Question: I'd like to create a 24x20 matrix(8 sections each has 60 cells or 6x10) for visualization of through cycles (=each ) in dataset via panda dataframe and plot it for each columns ''A'',''B'',''C''.
So far I could map the create csv files and mapped the values in right way in matrix and plot it via 'sns.heatmap(df.isnull())' after changed the missing-data ( & ) into '0' or something like '0.01234' which has the least influence on data and in the other hand could be plotted.
Below is my scripts so far:
'''
import numpy as np
import pandas as pd
import os
import seaborn as sns
import matplotlib.pyplot as plt
def mkdf(ListOf480Numbers):
normalMatrix = np.array_split(ListOf480Numbers,8)
fixMatrix = []
for i in range(8):
lines = np.array_split(normalMatrix[i],6)
newMatrix = [0,0,0,0,0,0]
for j in (1,3,5):
newMatrix[j] = lines[j]
for j in (0,2,4):
newMatrix[j] = lines[j][::-1]
fixMatrix.append(newMatrix)
return fixMatrix
def print_df(fixMatrix):
values = []
for i in range(6):
values.append([*fixMatrix[6][i], *fixMatrix[7][i]])
for i in range(6):
values.append([*fixMatrix[4][i], *fixMatrix[5][i]])
for i in range(6):
values.append([*fixMatrix[2][i], *fixMatrix[3][i]])
for i in range(6):
values.append([*fixMatrix[0][i], *fixMatrix[1][i]])
df = pd.DataFrame(values)
return (df)
dft = pd.read_csv('D:\Feryan.TXT', header=None)
id_set = dft[dft.index % 4 == 0].astype('int').values
A = dft[dft.index % 4 == 1].values
B = dft[dft.index % 4 == 2].values
C = dft[dft.index % 4 == 3].values
data = {'A': A[:,0], 'B': B[:,0], 'C': C[:,0]}
df = pd.DataFrame(data, columns=['A','B','C'], index = id_set[:,0])
nan = np.array(df.isnull())
inf = np.array(df.isnull())
df = df.replace([np.inf, -np.inf], np.nan)
df[np.isinf(df)] = np.nan # convert inf to nan
#dff = df[df.isnull().any(axis=1)] # extract sub data frame
#df = df.fillna(0)
#df = df.replace(0,np.nan)
#next iteration create all plots, change the number of cycles
cycles = int(len(df)/480)
print(cycles)
for cycle in range(3):
count = '{:04}'.format(cycle)
j = cycle * 480
new_value1 = df['A'].iloc[j:j+480]
new_value2 = df['B'].iloc[j:j+480]
new_value3 = df['C'].iloc[j:j+480]
df1 = print_df(mkdf(new_value1))
df2 = print_df(mkdf(new_value2))
df3 = print_df(mkdf(new_value3))
for i in df:
try:
os.mkdir(i)
except:
pass
df1.to_csv(f'{i}/norm{i}{count}.csv', header=None, index=None)
df2.to_csv(f'{i}/norm{i}{count}.csv', header=None, index=None)
df3.to_csv(f'{i}/norm{i}{count}.csv', header=None, index=None)
#plotting all columns ['A','B','C'] in-one-window side by side
fig, ax = plt.subplots(nrows=1, ncols=3 , figsize=(20,10))
plt.subplot(131)
ax = sns.heatmap(df1.isnull(), cbar=False)
ax.axhline(y=6, color='w',linewidth=1.5)
ax.axhline(y=12, color='w',linewidth=1.5)
ax.axhline(y=18, color='w',linewidth=1.5)
ax.axvline(x=10, color='w',linewidth=1.5)
plt.title('Missing-data frequency in A', fontsize=20 , fontweight='bold', color='black', loc='center', style='italic')
plt.axis('off')
plt.subplot(132)
ax = sns.heatmap(df2.isnull(), cbar=False)
ax.axhline(y=6, color='w',linewidth=1.5)
ax.axhline(y=12, color='w',linewidth=1.5)
ax.axhline(y=18, color='w',linewidth=1.5)
ax.axvline(x=10, color='w',linewidth=1.5)
plt.title('Missing-data frequency in B', fontsize=20 , fontweight='bold', color='black', loc='center', style='italic')
plt.axis('off')
plt.subplot(133)
ax = sns.heatmap(df3.isnull(), cbar=False)
ax.axhline(y=6, color='w',linewidth=1.5)
ax.axhline(y=12, color='w',linewidth=1.5)
ax.axhline(y=18, color='w',linewidth=1.5)
ax.axvline(x=10, color='w',linewidth=1.5)
plt.title('Missing-data frequency in C', fontsize=20 , fontweight='bold', color='black', loc='center', style='italic')
plt.axis('off')
plt.suptitle(f'Missing-data visualization', color='yellow', backgroundcolor='black', fontsize=15, fontweight='bold')
plt.subplots_adjust(top=0.92, bottom=0.02, left=0.05, right=0.96, hspace=0.2, wspace=0.2)
fig.text(0.035, 0.93, 'dataset1' , fontsize=19, fontweight='bold', rotation=42., ha='center', va='center',bbox=dict(boxstyle="round",ec=(1., 0.5, 0.5),fc=(1., 0.8, 0.8)))
#fig.tight_layout()
plt.savefig(f'{i}/result{count}.png')
#plt.show()
'''
is I don't know how could I plot frequency of missing-data occurrence correctly to understand in which sections and cells it happen frequently.
more missing value the color should be brighter and 100% missing data through cycles should be presented by color and color indicates non-missing-values. there could be a bar chart start from black color 0% to 100% white color.
I also provide sample text file of dataset for 3 cycles includes few missing data but it could be manually modified and increased : <URL>
should be like below:

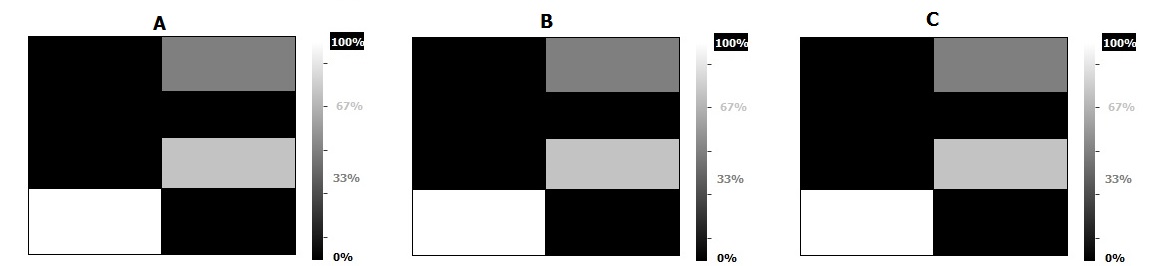
Answer: You can store your nan/inf data in a seperate array that you can add up over the cycles for each nan/inf.
Your arrays always seem to have the same size, so I defined them with a fixed size. You can change that to match your data:
'''
df1MissingDataFrequency = np.zeros((24,20))
'''
Then you can add them up where you get a 'nan' value (you have already replaced 'inf' with 'nan' in your code):
'''
df1MissingDataFrequency = df1MissingDataFrequency + np.isnan(df1).astype(int)
'''
over all your cycles.
You seem to have some problems with your indentation. I don't know if that is only the case for the code you posted here or if that is the same in your actual code, but at the moment you make a new plot each cycle you redifine 'df1, df2, df3' for each 'i'.
With your missing frequency data your code should look like this:
'''
import numpy as np
import pandas as pd
import os
import seaborn as sns
import matplotlib.pyplot as plt
def mkdf(ListOf480Numbers):
normalMatrix = np.array_split(ListOf480Numbers,8)
fixMatrix = []
for i in range(8):
lines = np.array_split(normalMatrix[i],6)
newMatrix = [0,0,0,0,0,0]
for j in (1,3,5):
newMatrix[j] = lines[j]
for j in (0,2,4):
newMatrix[j] = lines[j][::-1]
fixMatrix.append(newMatrix)
return fixMatrix
def print_df(fixMatrix):
values = []
for i in range(6):
values.append([*fixMatrix[6][i], *fixMatrix[7][i]])
for i in range(6):
values.append([*fixMatrix[4][i], *fixMatrix[5][i]])
for i in range(6):
values.append([*fixMatrix[2][i], *fixMatrix[3][i]])
for i in range(6):
values.append([*fixMatrix[0][i], *fixMatrix[1][i]])
df = pd.DataFrame(values)
return (df)
dft = pd.read_csv('D:/Feryan2.txt', header=None)
id_set = dft[dft.index % 4 == 0].astype('int').values
A = dft[dft.index % 4 == 1].values
B = dft[dft.index % 4 == 2].values
C = dft[dft.index % 4 == 3].values
data = {'A': A[:,0], 'B': B[:,0], 'C': C[:,0]}
df = pd.DataFrame(data, columns=['A','B','C'], index = id_set[:,0])
nan = np.array(df.isnull())
inf = np.array(df.isnull())
df = df.replace([np.inf, -np.inf], np.nan)
df[np.isinf(df)] = np.nan # convert inf to nan
df1MissingDataFrequency = np.zeros((24,20))
df2MissingDataFrequency = np.zeros((24,20))
df3MissingDataFrequency = np.zeros((24,20))
#next iteration create all plots, change the number of cycles
cycles = int(len(df)/480)
print(cycles)
for cycle in range(3):
count = '{:04}'.format(cycle)
j = cycle * 480
new_value1 = df['A'].iloc[j:j+480]
new_value2 = df['B'].iloc[j:j+480]
new_value3 = df['C'].iloc[j:j+480]
df1 = print_df(mkdf(new_value1))
df2 = print_df(mkdf(new_value2))
df3 = print_df(mkdf(new_value3))
for i in df:
try:
os.mkdir(i)
except:
pass
df1.to_csv(f'{i}/norm{i}{count}.csv', header=None, index=None)
df2.to_csv(f'{i}/norm{i}{count}.csv', header=None, index=None)
df3.to_csv(f'{i}/norm{i}{count}.csv', header=None, index=None)
df1MissingDataFrequency = df1MissingDataFrequency + np.isnan(df1).astype(int)
df2MissingDataFrequency = df2MissingDataFrequency + np.isnan(df2).astype(int)
df3MissingDataFrequency = df3MissingDataFrequency + np.isnan(df3).astype(int)
#plotting all columns ['A','B','C'] in-one-window side by side
fig, ax = plt.subplots(nrows=1, ncols=3 , figsize=(10,7))
plt.subplot(131)
ax = sns.heatmap(df1MissingDataFrequency, cbar=False, cmap="gray")
ax.axhline(y=6, color='w',linewidth=1.5)
ax.axhline(y=12, color='w',linewidth=1.5)
ax.axhline(y=18, color='w',linewidth=1.5)
ax.axvline(x=10, color='w',linewidth=1.5)
plt.title('Missing-data frequency in A', fontsize=20 , fontweight='bold', color='black', loc='center', style='italic')
plt.axis('off')
plt.subplot(132)
ax = sns.heatmap(df2MissingDataFrequency, cbar=False, cmap="gray")
ax.axhline(y=6, color='w',linewidth=1.5)
ax.axhline(y=12, color='w',linewidth=1.5)
ax.axhline(y=18, color='w',linewidth=1.5)
ax.axvline(x=10, color='w',linewidth=1.5)
plt.title('Missing-data frequency in B', fontsize=20 , fontweight='bold', color='black', loc='center', style='italic')
plt.axis('off')
plt.subplot(133)
ax = sns.heatmap(df3MissingDataFrequency, cbar=False, cmap="gray")
ax.axhline(y=6, color='w',linewidth=1.5)
ax.axhline(y=12, color='w',linewidth=1.5)
ax.axhline(y=18, color='w',linewidth=1.5)
ax.axvline(x=10, color='w',linewidth=1.5)
plt.title('Missing-data frequency in C', fontsize=20 , fontweight='bold', color='black', loc='center', style='italic')
plt.axis('off')
plt.suptitle(f'Missing-data visualization', color='yellow', backgroundcolor='black', fontsize=15, fontweight='bold')
plt.subplots_adjust(top=0.92, bottom=0.02, left=0.05, right=0.96, hspace=0.2, wspace=0.2)
fig.text(0.035, 0.93, 'dataset1' , fontsize=19, fontweight='bold', rotation=42., ha='center', va='center',bbox=dict(boxstyle="round",ec=(1., 0.5, 0.5),fc=(1., 0.8, 0.8)))
#fig.tight_layout()
plt.savefig(f'{i}/result{count}.png')
#plt.show()
'''
Which gives you the output you want:
<URL>
In the spirit of <URL>, I edited your code so you don't have df1, df2, df3, new_values1, ... and you copying and pasting the same things all over. You already loop over 'i', so you should use that to actually address the three different columns in your dataframe:
'''
dft = pd.read_csv('C:/Users/frefra/Downloads/Feryan2.txt', header=None).replace([np.inf, -np.inf], np.nan)
id_set = dft[dft.index % 4 == 0].astype('int').values
A = dft[dft.index % 4 == 1].values
B = dft[dft.index % 4 == 2].values
C = dft[dft.index % 4 == 3].values
data = {'A': A[:,0], 'B': B[:,0], 'C': C[:,0]}
df = pd.DataFrame(data, columns=['A','B','C'], index = id_set[:,0])
new_values = []
dfs = []
nan_frequencies = np.zeros((3,24,20))
#next iteration create all plots, change the number of cycles
cycles = int(len(df)/480)
print(cycles)
for cycle in range(cycles):
count = '{:04}'.format(cycle)
j = cycle * 480
for idx,i in enumerate(df):
try:
os.mkdir(i)
except:
pass
new_value = df[i].iloc[j:j+480]
new_values.append(new_value)
dfi = print_df(mkdf(new_value))
dfs.append(dfi)
dfi.to_csv(f'{i}/norm{i}{count}.csv', header=None, index=None)
nan_frequencies[idx] = nan_frequencies[idx] + np.isnan(dfi).astype(int)
#plotting all columns ['A','B','C'] in-one-window side by side
fig, ax = plt.subplots(nrows=1, ncols=3 , figsize=(10,7))
for idx,i in enumerate(df):
plt.subplot(1,3,idx+1)
ax = sns.heatmap(nan_frequencies[idx], cbar=False, cmap="gray")
ax.axhline(y=6, color='w',linewidth=1.5)
ax.axhline(y=12, color='w',linewidth=1.5)
ax.axhline(y=18, color='w',linewidth=1.5)
ax.axvline(x=10, color='w',linewidth=1.5)
plt.title('Missing-data frequency in ' + i, fontsize=20 , fontweight='bold', color='black', loc='center', style='italic')
plt.axis('off')
'''